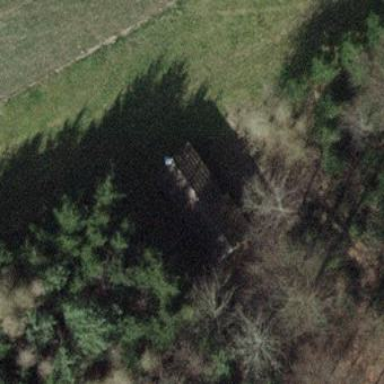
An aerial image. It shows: Hut.